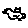
Label: bird